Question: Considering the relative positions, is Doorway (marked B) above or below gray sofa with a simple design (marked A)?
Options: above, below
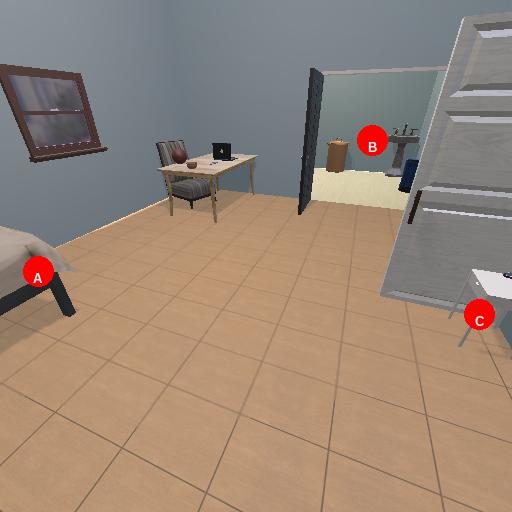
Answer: above